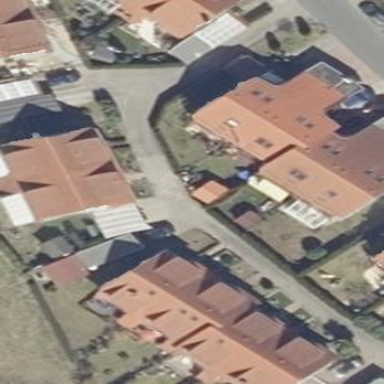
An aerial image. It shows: Terrace building with gabled roof.